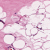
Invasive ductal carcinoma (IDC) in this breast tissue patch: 0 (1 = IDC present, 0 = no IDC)